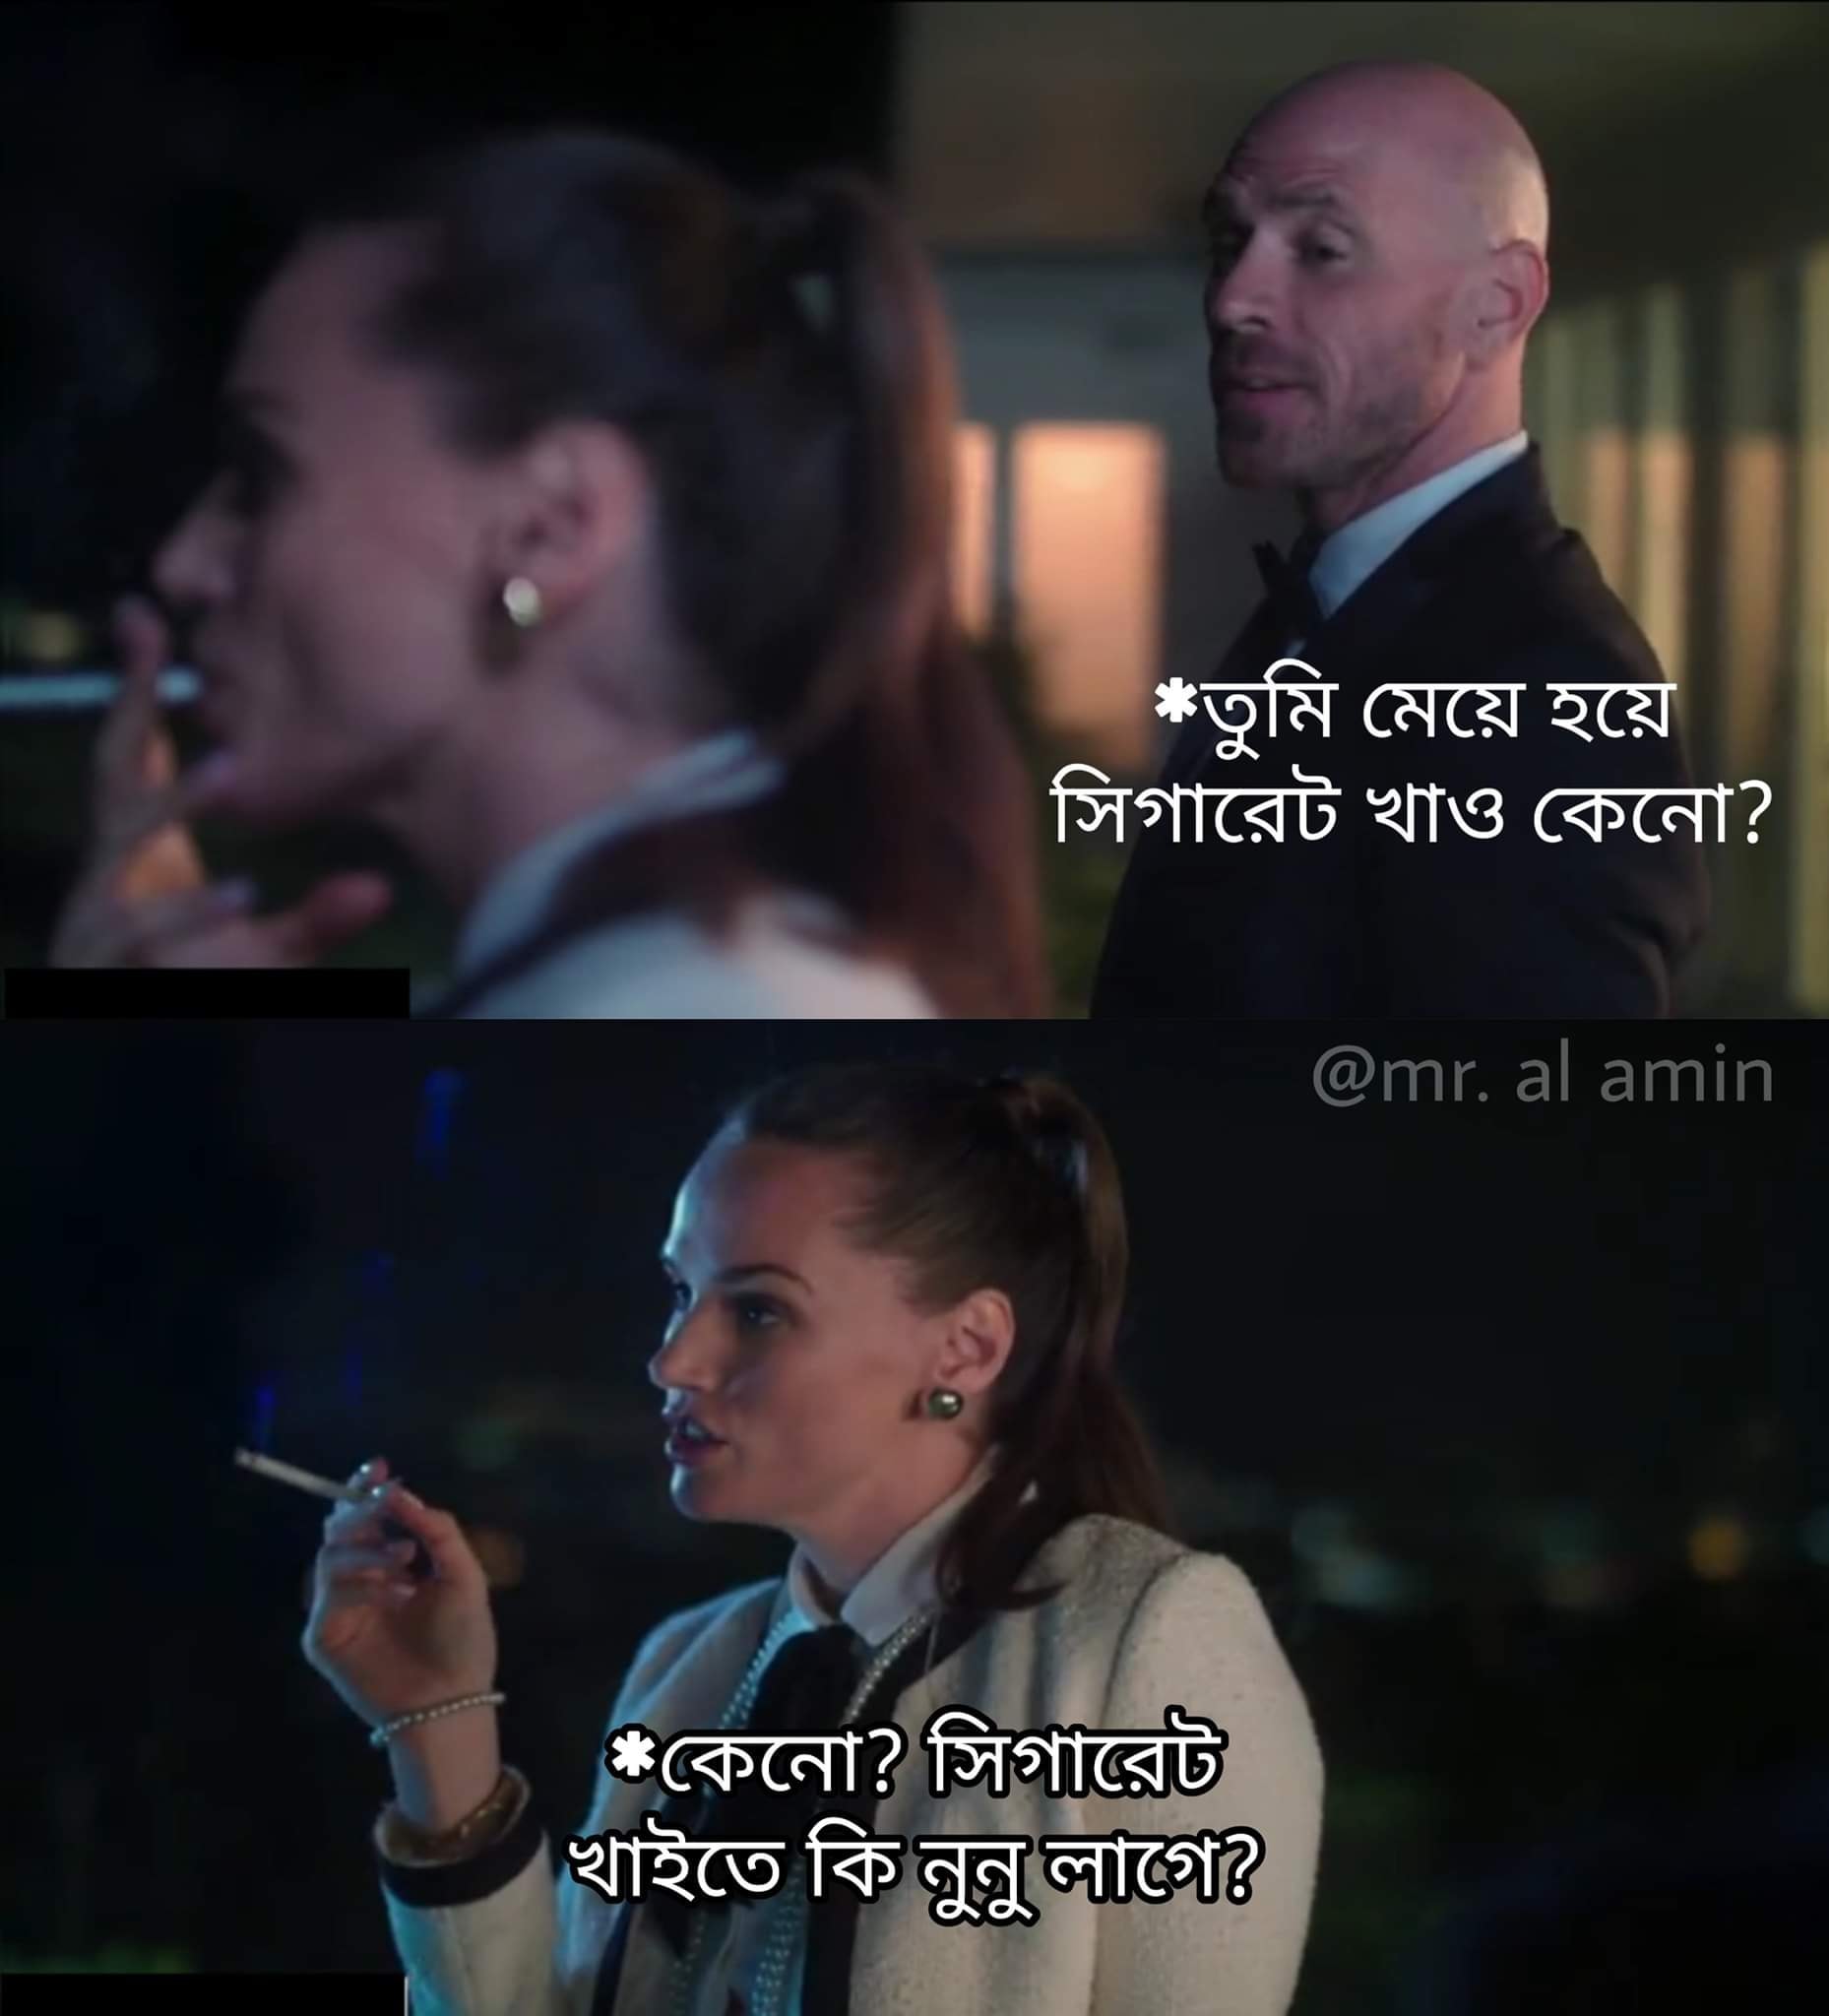
Caption: *তুমি মেয়ে হয়ে সিগারেট খাও কেনো ?   *কেনো ? সিগারেট খাইতে কি নুনু লাগে ?
Label: hate